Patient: sex F, age 32
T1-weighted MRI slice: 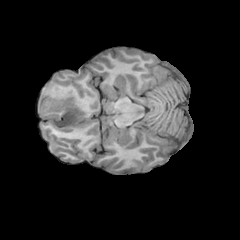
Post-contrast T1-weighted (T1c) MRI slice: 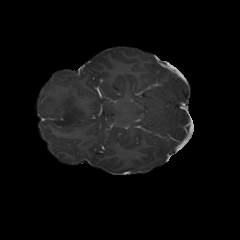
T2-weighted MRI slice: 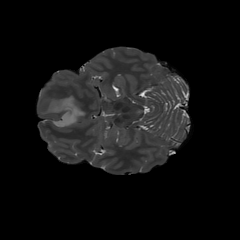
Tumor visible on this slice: yes
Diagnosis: Astrocytoma, IDH-mutant
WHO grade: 3